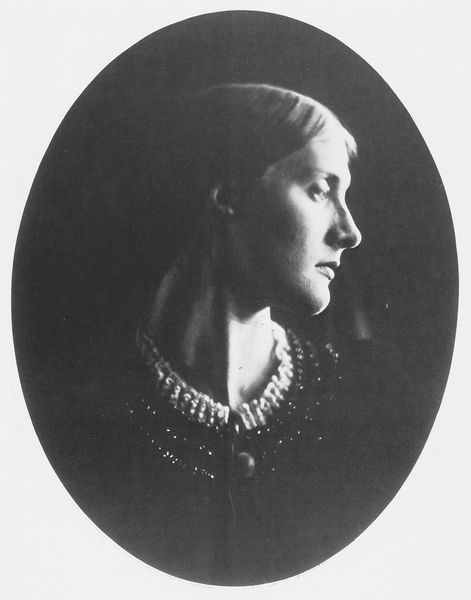
Titel: Mrs. Herbert Duckworth (später Mrs. Leslie Stephen, die Mutter von Virginia Woolf
Künstler: Julia Margaret Cameron
Institution: Santa Fé, Sammlung Beaumont Newhall
Schlagwörter: schatten, frau, haar, mund, nase, ohr, profil, stirn, jung, augen, kragen, spitze, hals, portrait, porträt, haare, kinn, knopf, lippen, oval, kette, farblos, wange, foto, fotografie, industrialisierung, efrisur